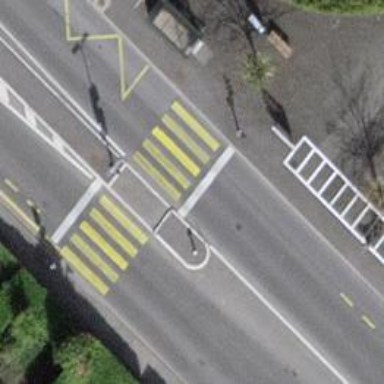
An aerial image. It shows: Crossing with traffic signals and pedestrian island.